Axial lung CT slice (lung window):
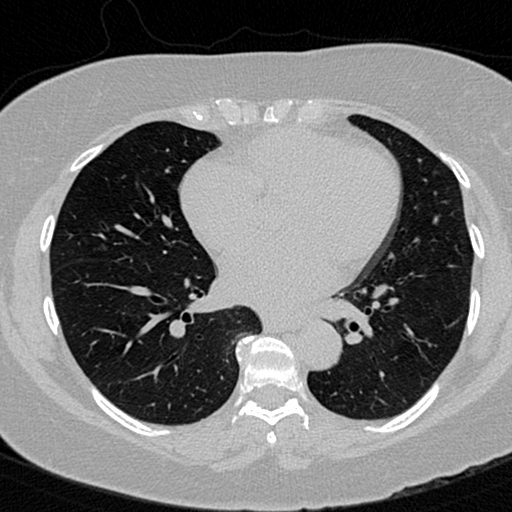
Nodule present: no